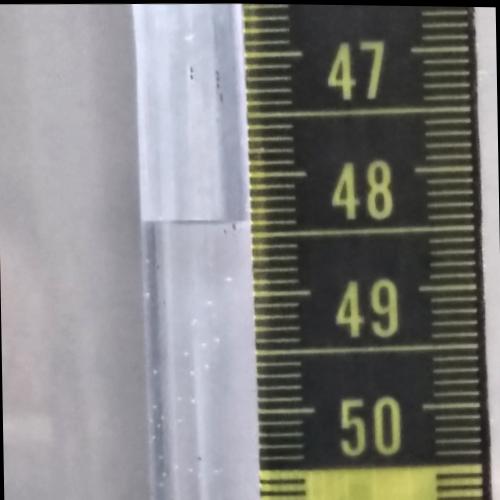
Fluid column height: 48.4 cm